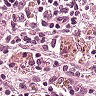
Metastatic tissue present: no